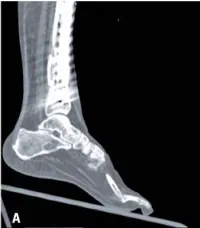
Computed tomography.
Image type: radiology (ct)